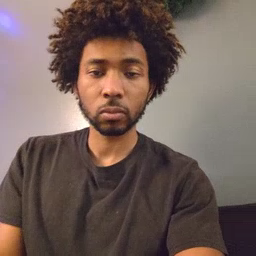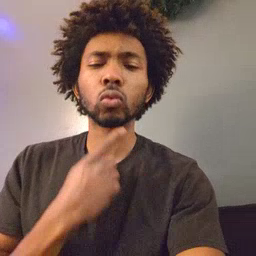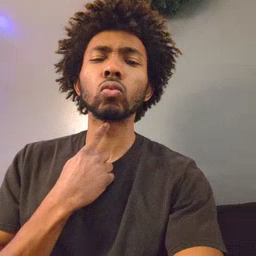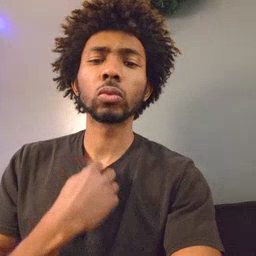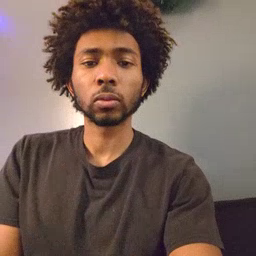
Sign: thirsty